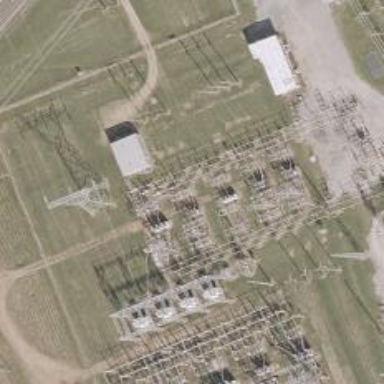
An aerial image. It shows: Switch used for power control.